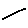
Label: line